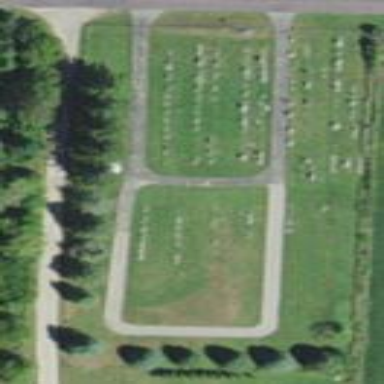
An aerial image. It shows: Cemetery.